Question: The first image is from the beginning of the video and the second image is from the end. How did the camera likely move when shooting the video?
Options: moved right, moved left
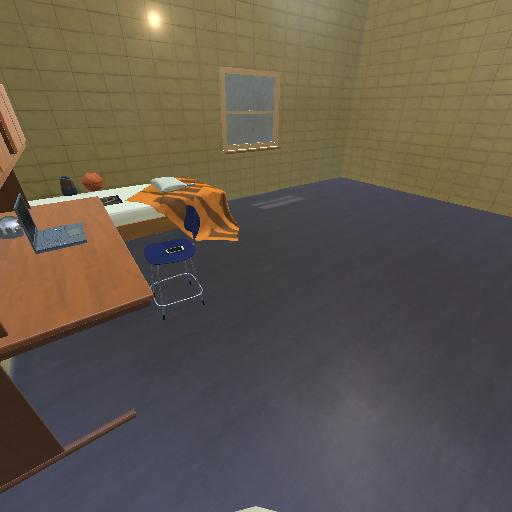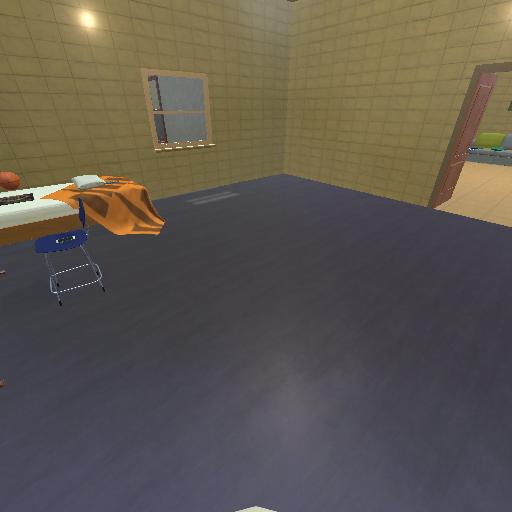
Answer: moved right